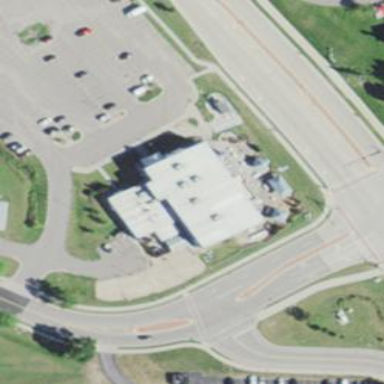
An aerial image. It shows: Restaurant in building.